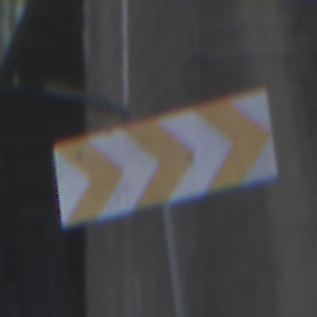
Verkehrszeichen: RichtungstafelnInKurvenGrossLinks
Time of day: MorningAfternoon
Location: Outdoor (Suburban)
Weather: Overcast
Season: NotSpecified
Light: Natural